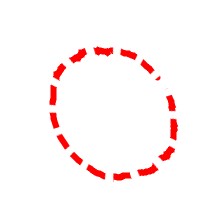
Shape: circle